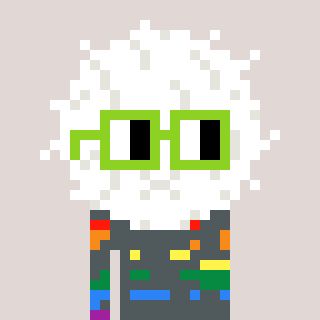
a pixel art character with square light green glasses, a cottonball-shaped head and a teal-colored body on a warm background